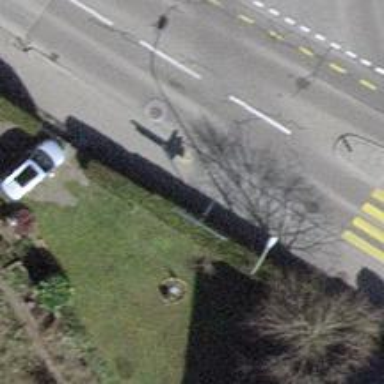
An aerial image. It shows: Asphalt path with sidewalk.